Field crop: tomato
Growth stage: 2
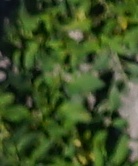
Species: tomato